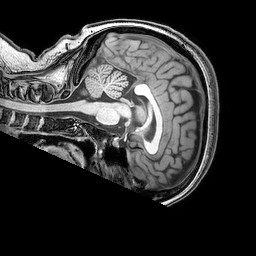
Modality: T1w
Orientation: sagittal
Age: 26
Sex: female